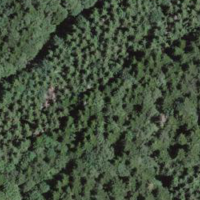
EUNIS habitat code: 43
Species observed at this site:
Malva sylvestris